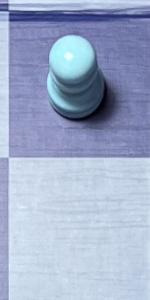
Label: Empty